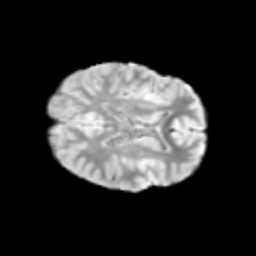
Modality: T2w
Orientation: axial
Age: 10
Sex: male
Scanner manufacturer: siemens
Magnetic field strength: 3 T
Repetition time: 3.8 s
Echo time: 0.07 s